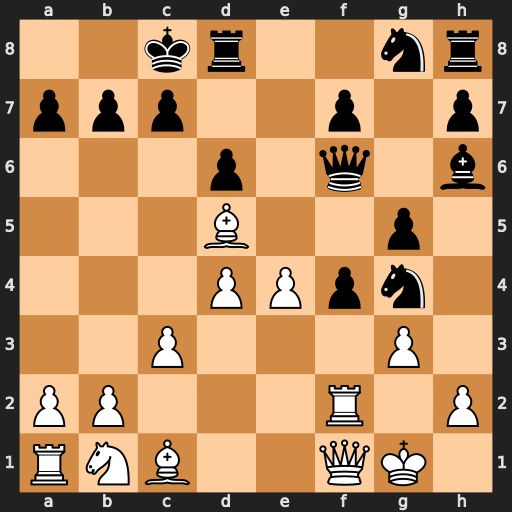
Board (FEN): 2kr2nr/ppp2p1p/3p1q1b/3B2p1/3PPpn1/2P3P1/PP3R1P/RNB2QK1
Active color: w
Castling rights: -
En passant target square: -
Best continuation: Qh3 Qe7 Qxg4+